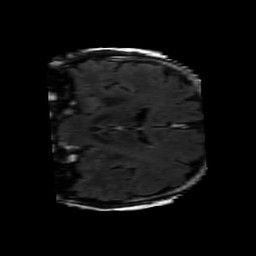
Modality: FLAIR
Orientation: coronal
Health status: ill
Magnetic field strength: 3 T